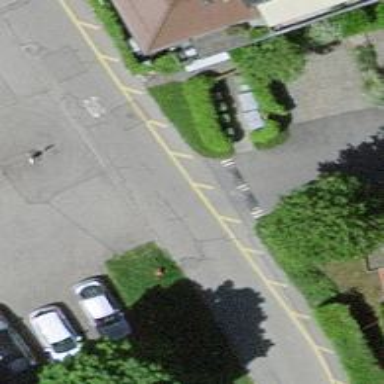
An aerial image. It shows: Bump for traffic calming.